Field crop: tomato
Growth stage: 2
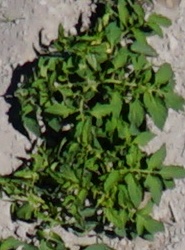
Species: tomato